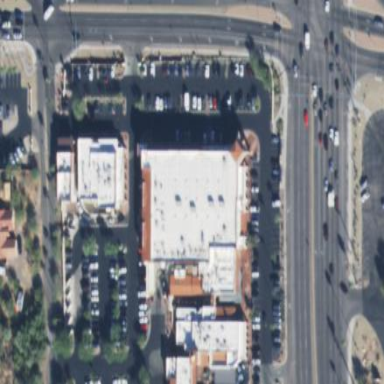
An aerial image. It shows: Retail building housing supermarket.